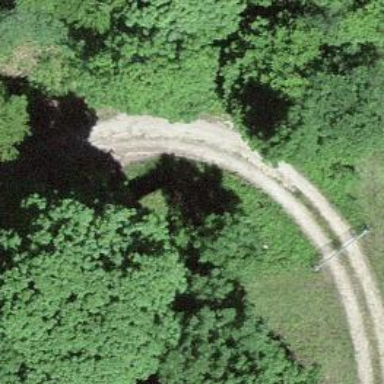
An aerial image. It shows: Gravel track with grade2 quality.